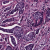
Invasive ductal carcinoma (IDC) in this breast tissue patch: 1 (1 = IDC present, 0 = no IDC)